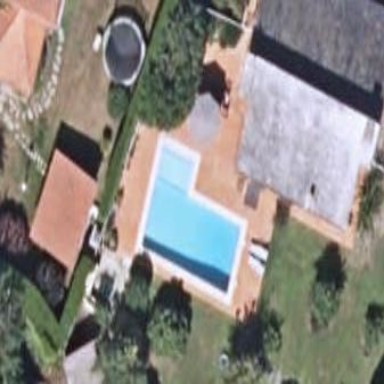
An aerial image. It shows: Swimming pool located in leisure land.